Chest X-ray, AP view. Patient: 40 years old, sex M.
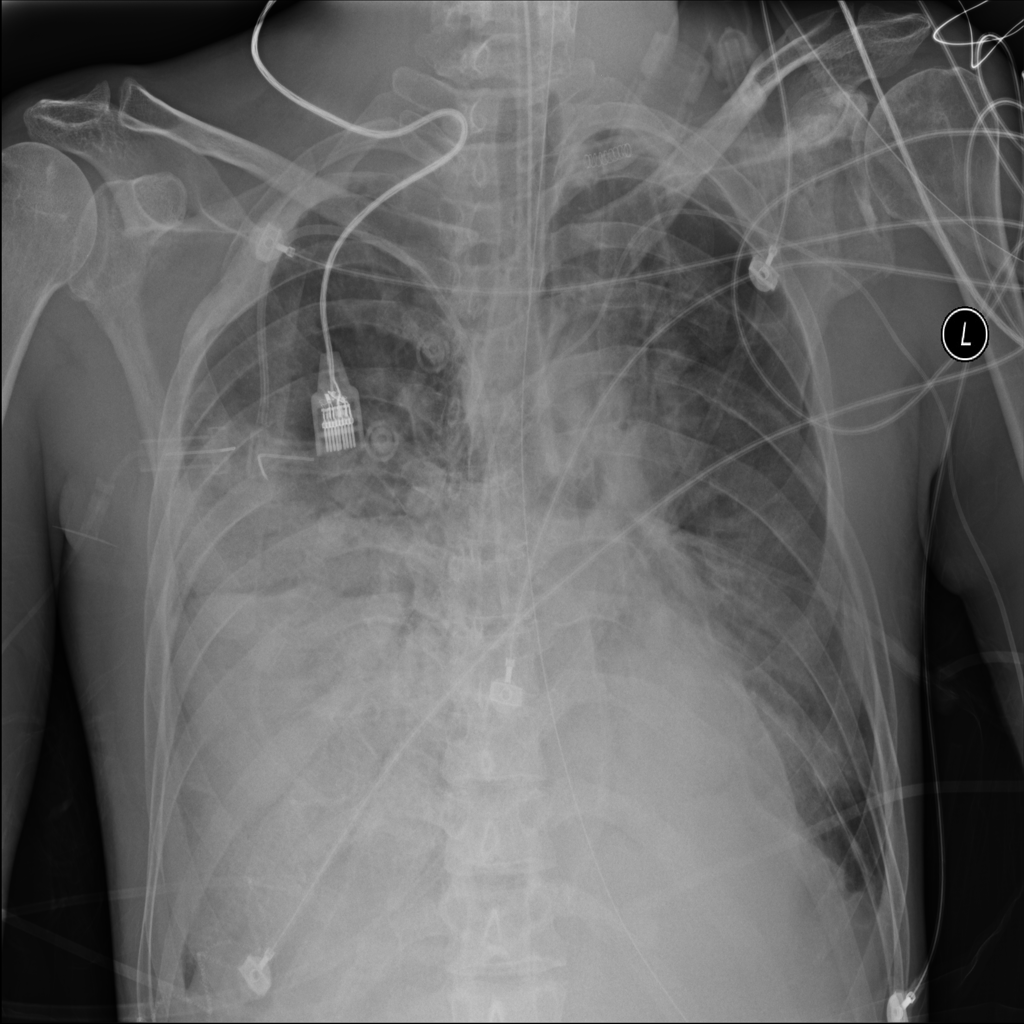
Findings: Edema, Infiltration